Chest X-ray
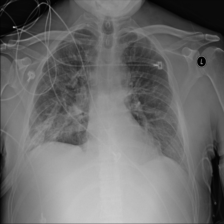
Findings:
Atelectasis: negative
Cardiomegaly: negative
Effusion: negative
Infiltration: negative
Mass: negative
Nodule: negative
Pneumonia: negative
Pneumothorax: negative
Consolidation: negative
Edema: negative
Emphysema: negative
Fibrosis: negative
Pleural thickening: negative
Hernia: negative